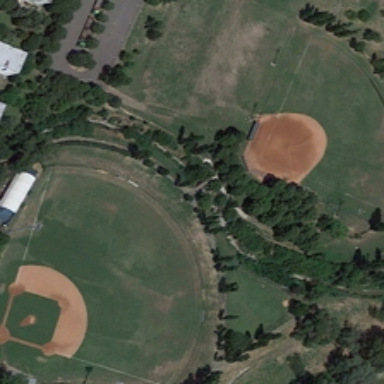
Two baseball fields are surrounded by green trees respectively .